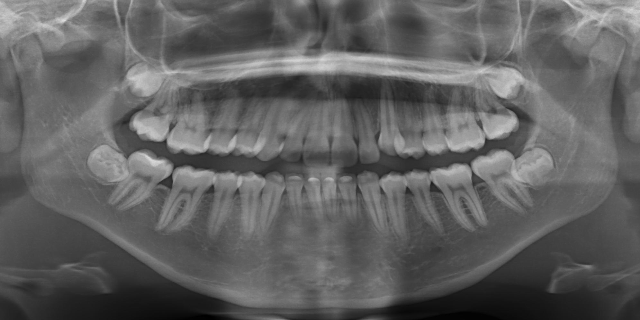
adult